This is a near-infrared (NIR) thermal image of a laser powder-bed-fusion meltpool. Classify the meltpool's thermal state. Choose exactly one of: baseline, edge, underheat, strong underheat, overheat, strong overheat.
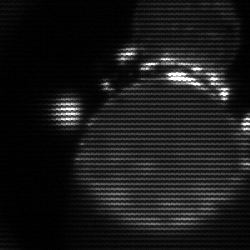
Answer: edge